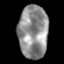
Tissue: lung
Cell type: T cells
Senescence score: 0.1791
Nuclear area (px): 1539
Mean DAPI intensity: 143.233